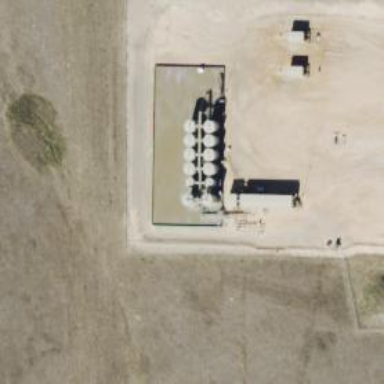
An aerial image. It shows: Storage tank that is man-made.